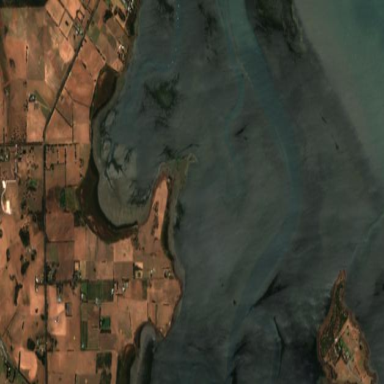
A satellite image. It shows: Tidal flat wetland with mud reef.